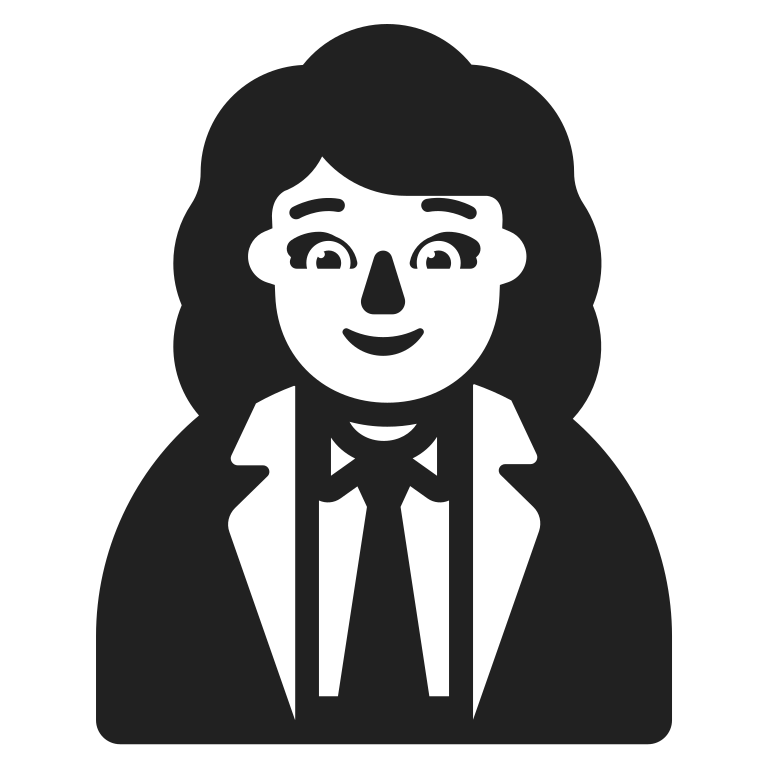
woman office worker high contrast default